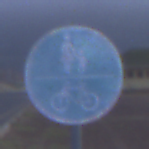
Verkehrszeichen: GemeinsamerGehUndRadweg
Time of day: SunriseSunset
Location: Outdoor (Urban)
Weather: Overcast
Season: NotSpecified
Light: Natural